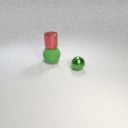
large green rubber sphere behind small green metal sphere